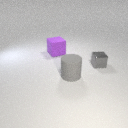
large gray rubber cylinder to the left of small gray metal cube